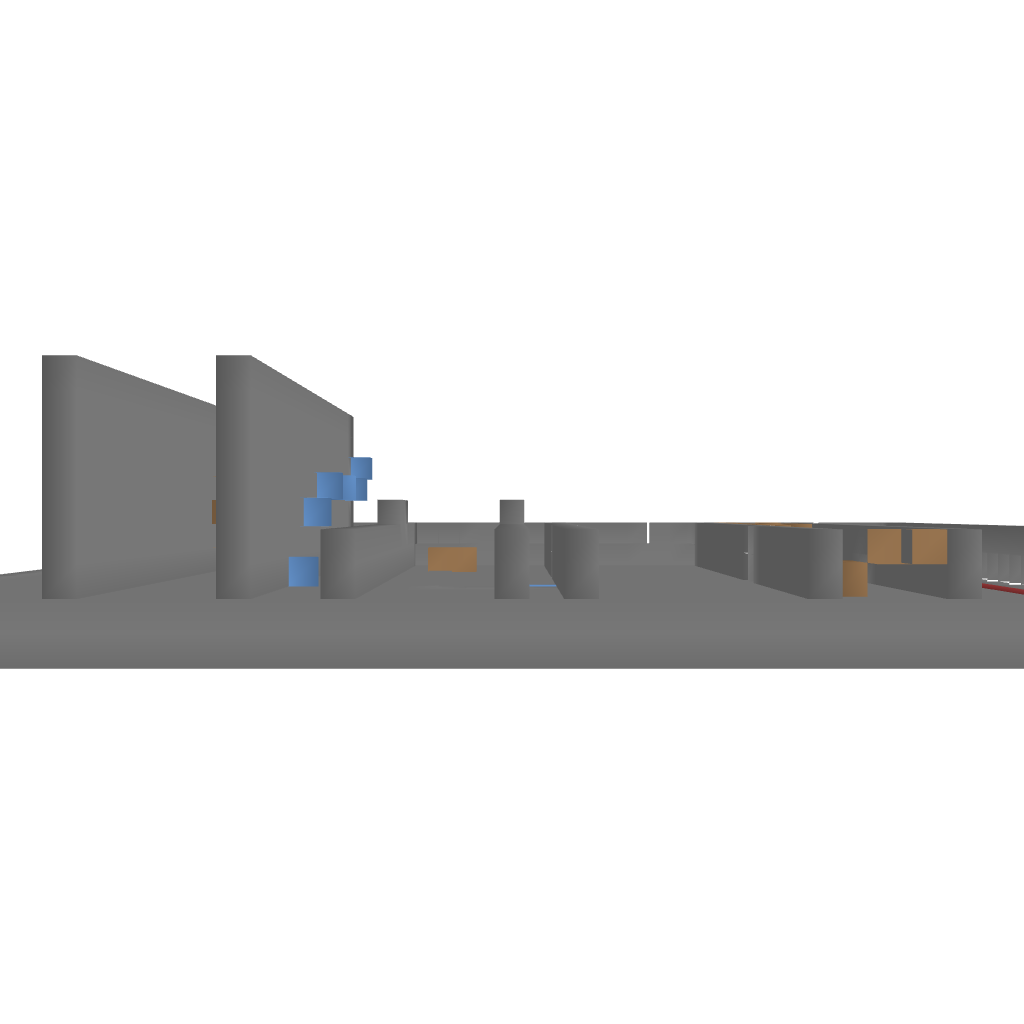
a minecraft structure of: LavaGod bad low quality